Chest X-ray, PA view. Patient: 68 years old, sex M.
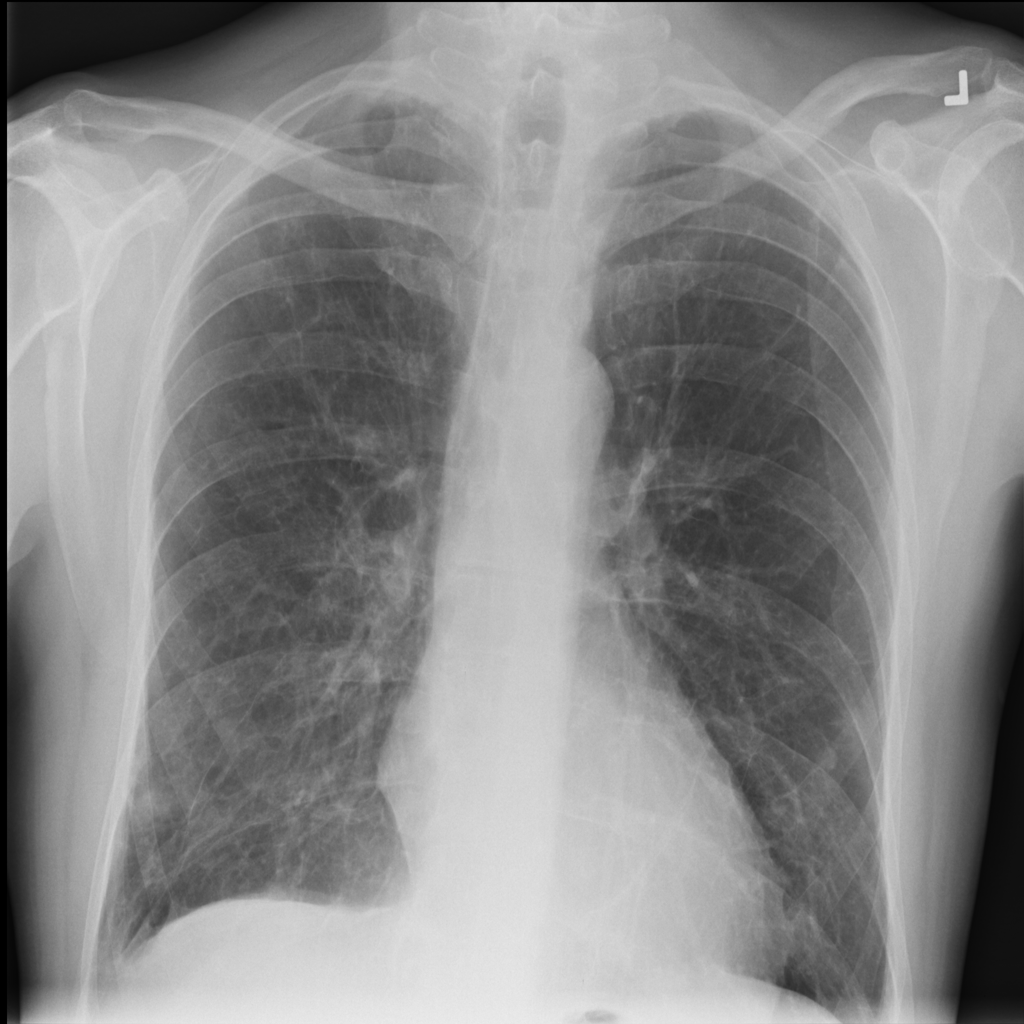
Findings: Infiltration, Nodule